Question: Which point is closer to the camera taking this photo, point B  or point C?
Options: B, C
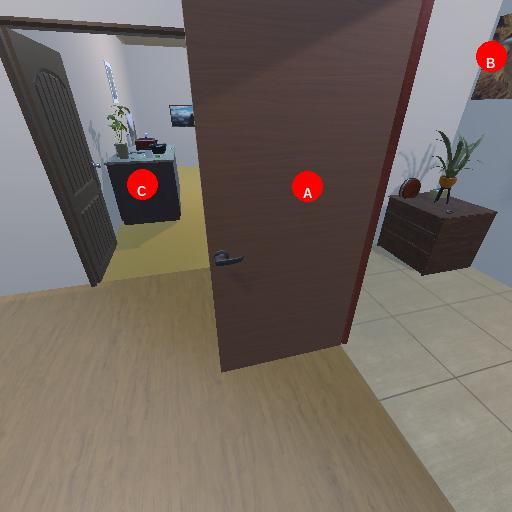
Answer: B